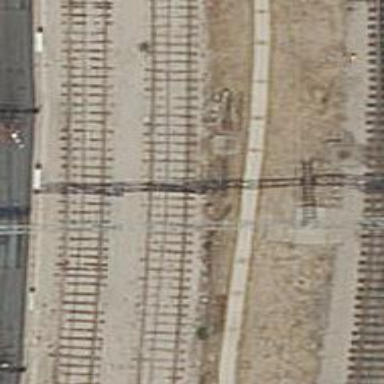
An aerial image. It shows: Railway yard with electrified contact lines.